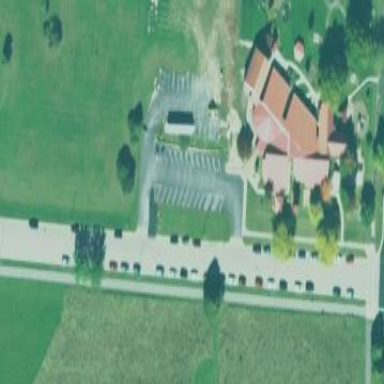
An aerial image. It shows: Kindergarten building.